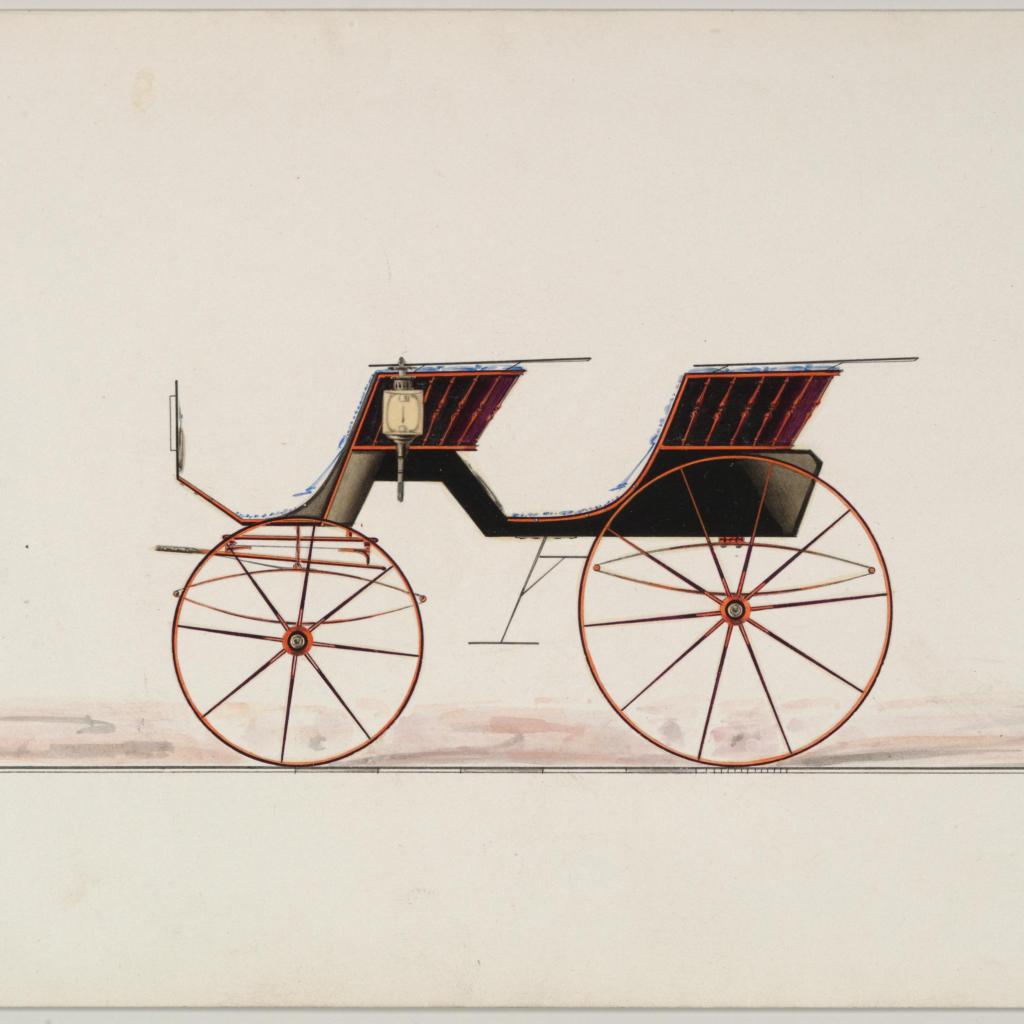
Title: Design for 4 seat Phaeton, no top (unnumbered)
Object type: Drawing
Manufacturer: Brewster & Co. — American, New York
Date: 1850–1870
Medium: Pen and black ink, watercolor and gouache with gum arabic
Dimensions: sheet: 6 1/16 x 8 7/16 in. (15.4 x 21.4 cm)
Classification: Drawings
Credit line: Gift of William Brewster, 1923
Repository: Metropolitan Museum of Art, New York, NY